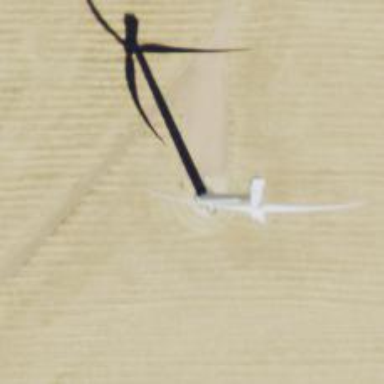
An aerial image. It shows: Wind generator using wind turbines of horizontal axis.